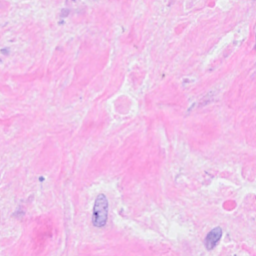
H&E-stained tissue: Breast